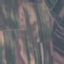
Land use / land cover class: PermanentCrop